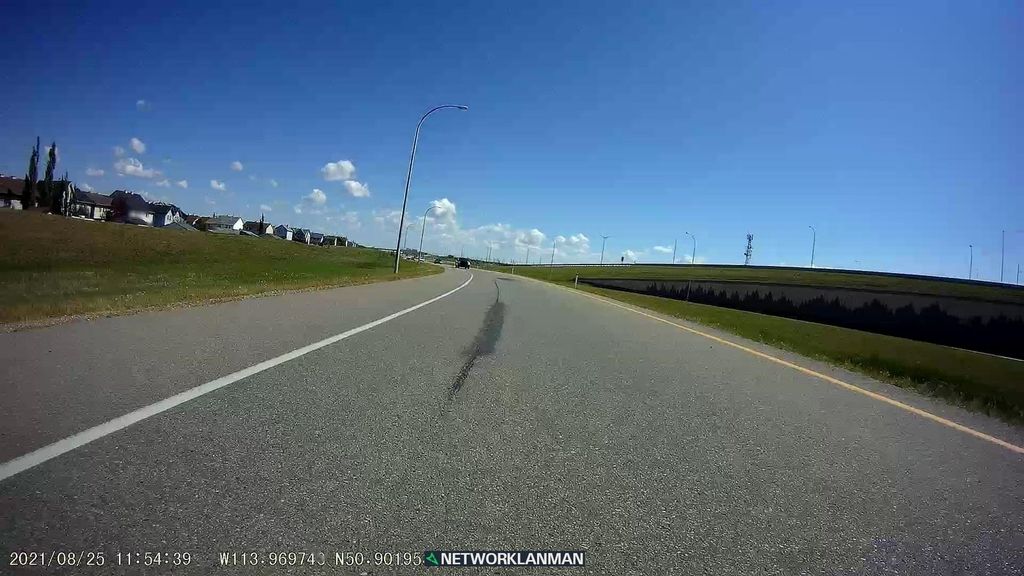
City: calgary